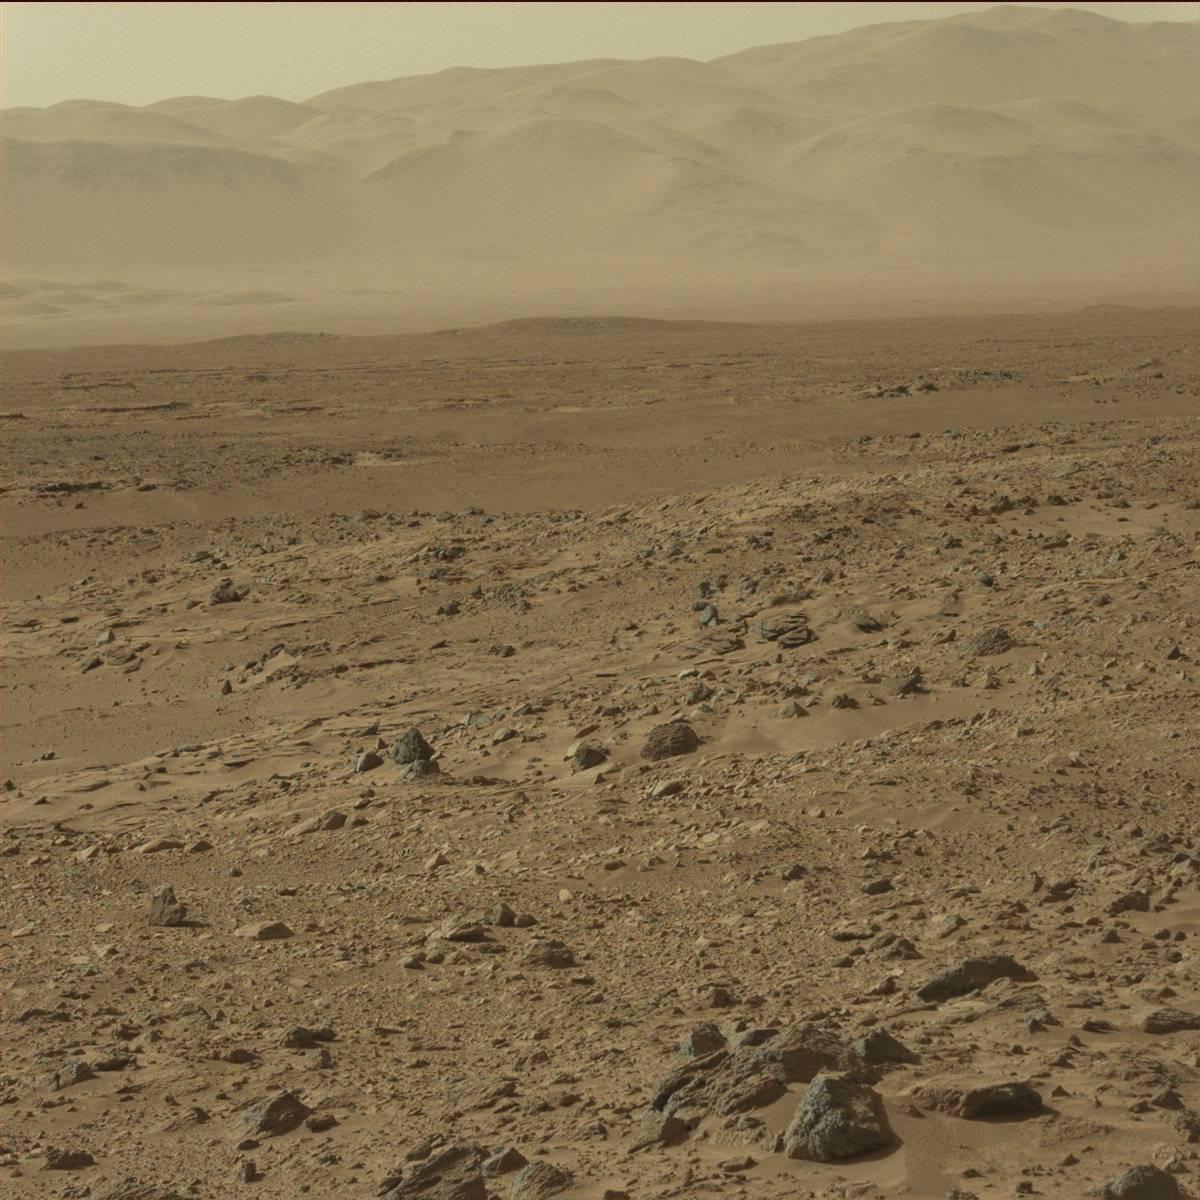
Terrain classes present: Bedrock, Ridge, Rock, Sand / Soil, Sky